Question: I have successfully implemented actionsherlock in my project.so here is my code:
'''
public class ActiontabActivity extends SherlockFragmentActivity {
ActionMode mMode;
public void onCreate(Bundle savedInstanceState) {
super.onCreate(savedInstanceState);
setTheme(R.style.Theme_Sherlock_Light_DarkActionBar);
setContentView(R.layout.main);
ActionBar bar = getSupportActionBar();
bar.setNavigationMode(ActionBar.NAVIGATION_MODE_STANDARD);
bar.setNavigationMode(ActionBar.NAVIGATION_MODE_TABS);
bar.setDisplayOptions(0, ActionBar.DISPLAY_SHOW_TITLE);
bar.setDisplayShowHomeEnabled(false);
bar.setDisplayShowTitleEnabled(false);
bar.setTitle("Currency Exchange");
bar.addTab(bar
.newTab()
.setText("Converter")
.setTabListener(
new TabListener<Fragment>(this, "Converter",
ConverterTab.class, null)));
bar.addTab(bar
.newTab()
.setText("Favorites")
.setTabListener(
new TabListener1<Fragment>(this, "Favorites",
FavoritesTab.class, null)));
if (savedInstanceState != null) {
bar.setSelectedNavigationItem(savedInstanceState.getInt("tab", 0));
}
}
@Override
protected void onSaveInstanceState(Bundle outState) {
super.onSaveInstanceState(outState);
outState.putInt("tab", getSupportActionBar()
.getSelectedNavigationIndex());
}
public class TabListener<T extends Fragment> implements ActionBar.TabListener {
private final FragmentActivity mActivity;
private final String mTag;
private final Class<ConverterTab> mClass;
private final Bundle mArgs;
private Fragment mFragment;
public TabListener(FragmentActivity activity, String tag, Class<ConverterTab> clz, Bundle args) {
mActivity = activity;
mTag = tag;
mClass = clz;
mArgs = args;
FragmentTransaction ft = mActivity.getSupportFragmentManager().beginTransaction();
// Check to see if we already have a fragment for this tab, probably
// from a previously saved state. If so, deactivate it, because our
// initial state is that a tab isn't shown.
mFragment = mActivity.getSupportFragmentManager().findFragmentByTag(mTag);
if (mFragment != null && !mFragment.isDetached()) {
ft.detach(mFragment);
}
}
@Override
public void onTabSelected(Tab tab, FragmentTransaction ft) {
// TODO Auto-generated method stub
ft = mActivity.getSupportFragmentManager()
.beginTransaction();
if (mFragment == null) {
mFragment = Fragment.instantiate(mActivity, mClass.getName(),
mArgs);
ft.add(android.R.id.content, mFragment, mTag);
ft.commit();
} else {
ft.attach(mFragment);
ft.commit();
}
}
@Override
public void onTabUnselected(Tab tab, FragmentTransaction ft) {
// TODO Auto-generated method stub
if (mFragment != null) {
//this segment removes the back history of everything in the tab you are leaving so when you click on the tab again you go back to a fresh start
FragmentManager man = mFragment.getFragmentManager();
if(man.getBackStackEntryCount()>0) //this check is required to prevent null point exceptions when clicking off of a tab with no history
man.popBackStack(man.getBackStackEntryAt(0).getName(), FragmentManager.POP_BACK_STACK_INCLUSIVE); //this pops the stack back to index 0 so you can then detach and then later attach your initial fragment
//also it should be noted that if you do popbackstackimmediate here instead of just popbackstack you will see a flash as the gui changes back to the first fragment when the code executes
//end
ft.detach(mFragment);
}
}
@Override
public void onTabReselected(Tab tab, FragmentTransaction ft) {
// TODO Auto-generated method stub
}
}
public class TabListener1<T extends Fragment> implements ActionBar.TabListener {
private final FragmentActivity mActivity;
private final String mTag;
private final Class<FavoritesTab> mClass;
private final Bundle mArgs;
private Fragment mFragment;
public TabListener1(FragmentActivity activity, String tag, Class<FavoritesTab> clz, Bundle args) {
mActivity = activity;
mTag = tag;
mClass = clz;
mArgs = args;
FragmentTransaction ft = mActivity.getSupportFragmentManager().beginTransaction();
// Check to see if we already have a fragment for this tab, probably
// from a previously saved state. If so, deactivate it, because our
// initial state is that a tab isn't shown.
mFragment = mActivity.getSupportFragmentManager().findFragmentByTag(mTag);
if (mFragment != null && !mFragment.isDetached()) {
ft.detach(mFragment);
}
}
@Override
public void onTabSelected(Tab tab, FragmentTransaction ft) {
// TODO Auto-generated method stub
ft = mActivity.getSupportFragmentManager()
.beginTransaction();
if (mFragment == null) {
mFragment = Fragment.instantiate(mActivity, mClass.getName(),
mArgs);
ft.add(android.R.id.content, mFragment, mTag);
ft.commit();
} else {
ft.attach(mFragment);
ft.commit();
}
}
@Override
public void onTabUnselected(Tab tab, FragmentTransaction ft) {
// TODO Auto-generated method stub
if (mFragment != null) {
//this segment removes the back history of everything in the tab you are leaving so when you click on the tab again you go back to a fresh start
FragmentManager man = mFragment.getFragmentManager();
if(man.getBackStackEntryCount()>0) //this check is required to prevent null point exceptions when clicking off of a tab with no history
man.popBackStack(man.getBackStackEntryAt(0).getName(), FragmentManager.POP_BACK_STACK_INCLUSIVE); //this pops the stack back to index 0 so you can then detach and then later attach your initial fragment
//also it should be noted that if you do popbackstackimmediate here instead of just popbackstack you will see a flash as the gui changes back to the first fragment when the code executes
//end
ft.detach(mFragment);
}
}
@Override
public void onTabReselected(Tab tab, FragmentTransaction ft) {
// TODO Auto-generated method stub
}
}
}
'''
And i put one button in converter tab and one checkbox in favorites tab.But now i want when i run my app its initially not selected any tab.Just show the main screen and when i pressed any tab it shows it's contents.Because initially i wanted to show other contents when no tab is selected.please tell me how can i do this?Please give me idea that how can i show initially main screen and then when i select any tab it shows its contents.I have attached image of my project:

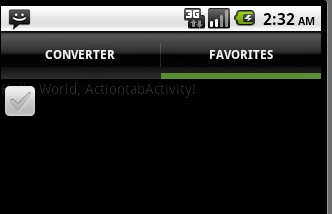
Answer: You can do this in the following way:
'''
bar.addTab(yourTab,false);
'''
Like this the tab is still visual selected but the action in the method onTabSelected in listener is not executed.